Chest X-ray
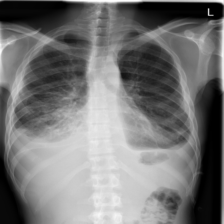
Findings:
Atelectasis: negative
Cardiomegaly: negative
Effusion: positive
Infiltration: positive
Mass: negative
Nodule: negative
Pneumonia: negative
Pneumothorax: positive
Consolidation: negative
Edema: negative
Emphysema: negative
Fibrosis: negative
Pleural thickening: negative
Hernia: negative